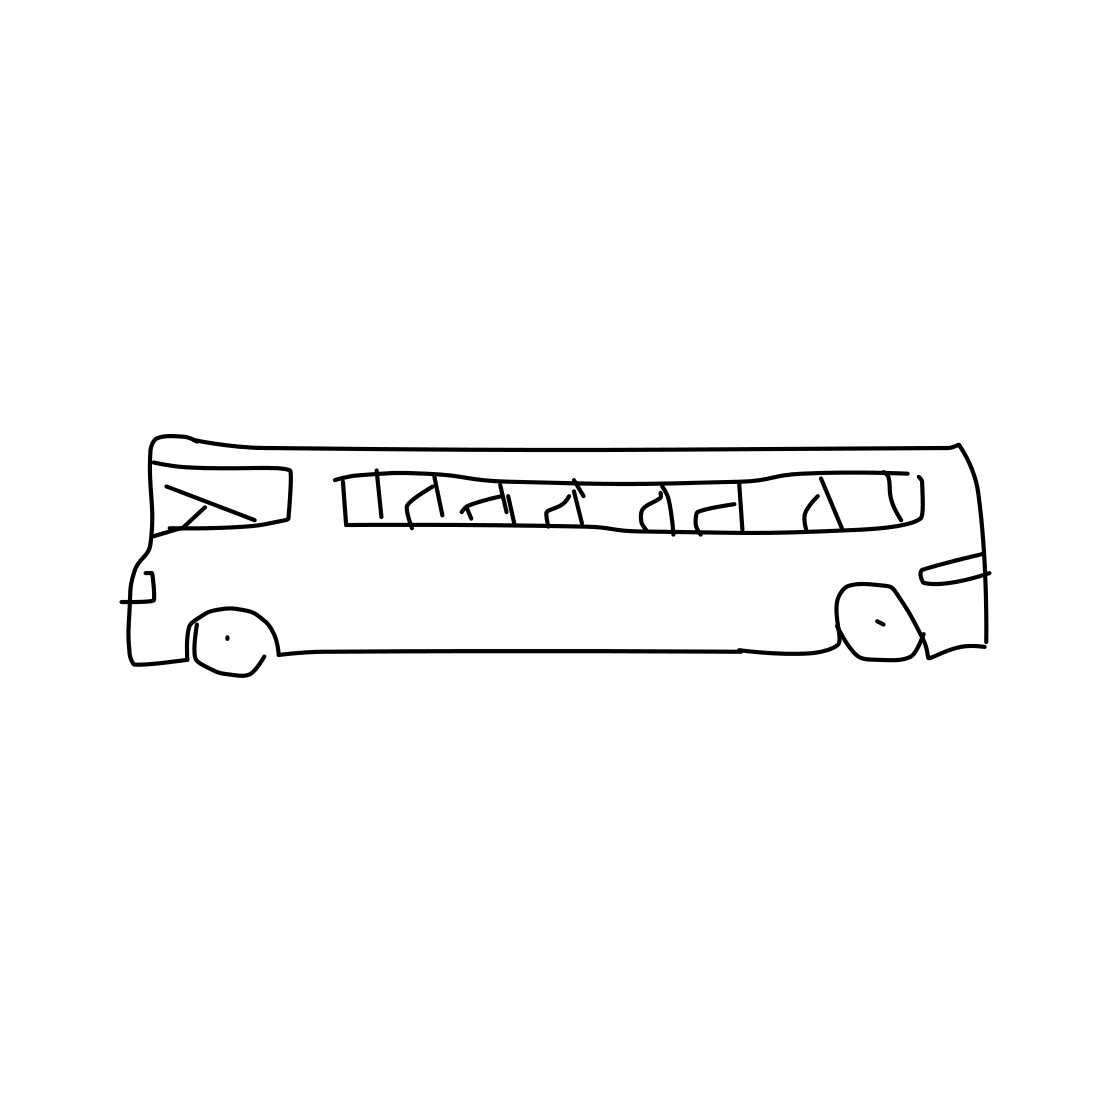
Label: bus